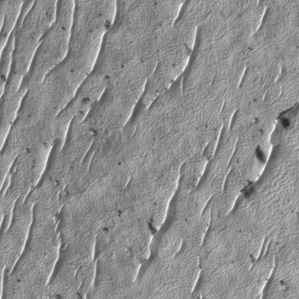
Label: frost